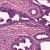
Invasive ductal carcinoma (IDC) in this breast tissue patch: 1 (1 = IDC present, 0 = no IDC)